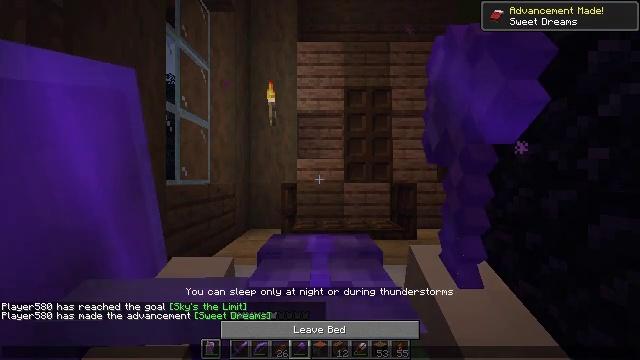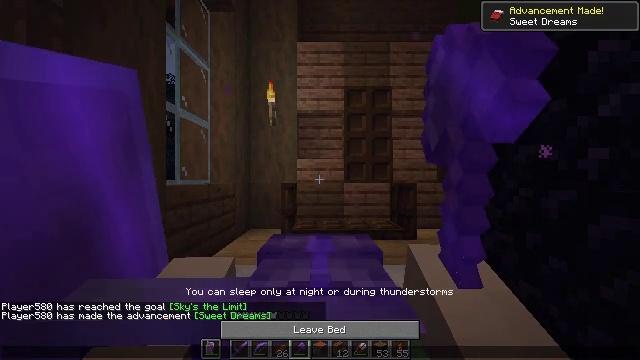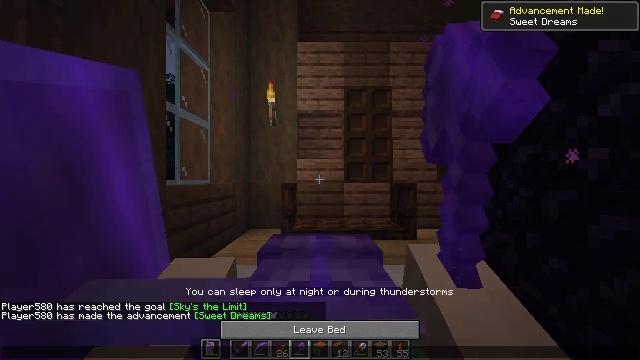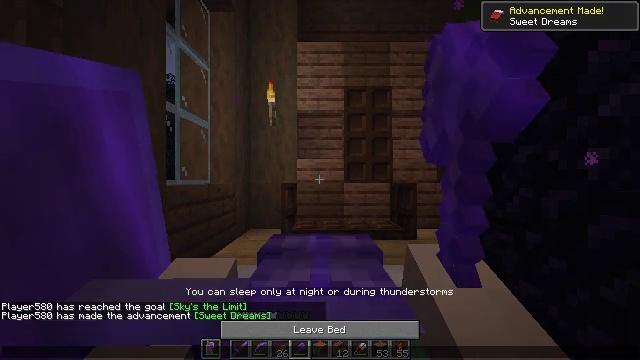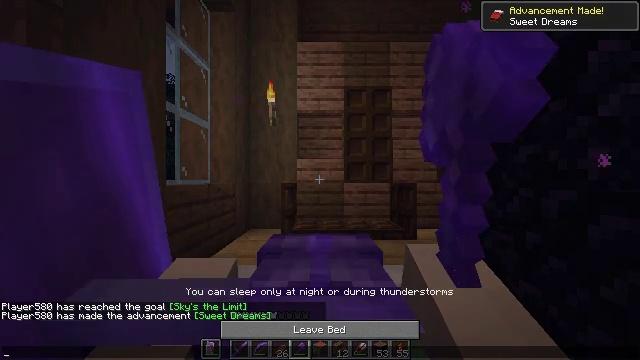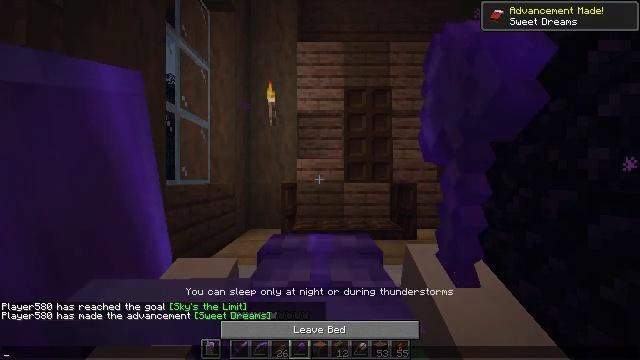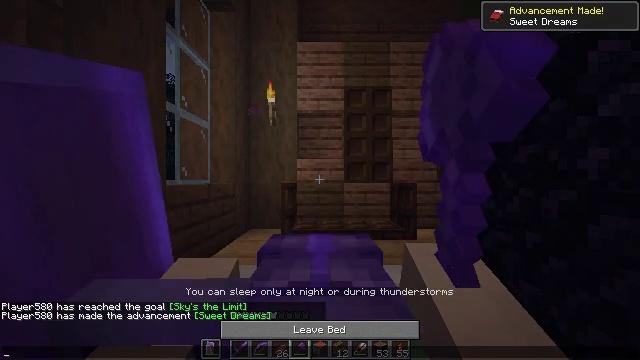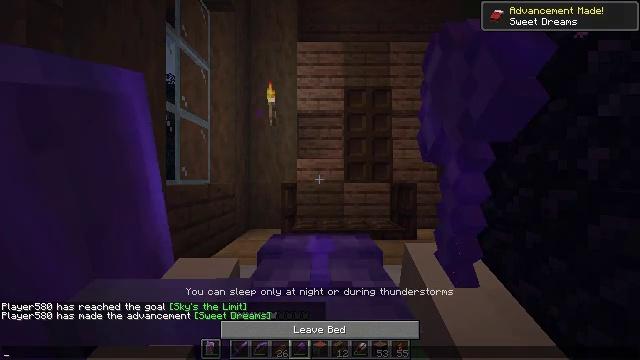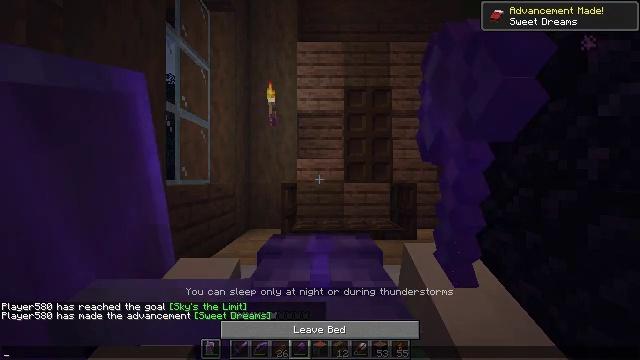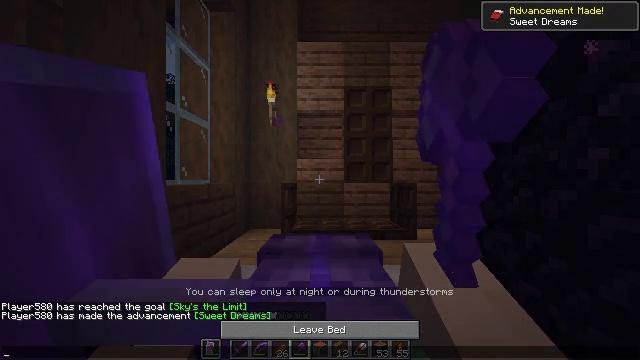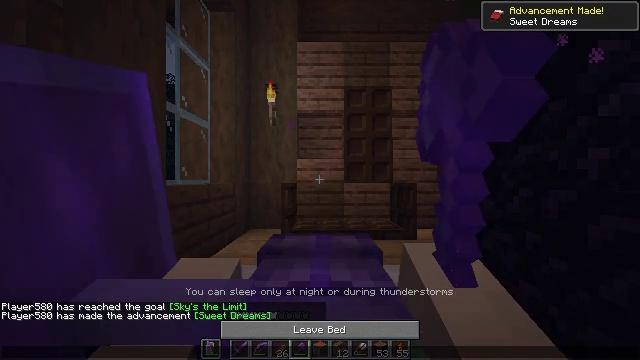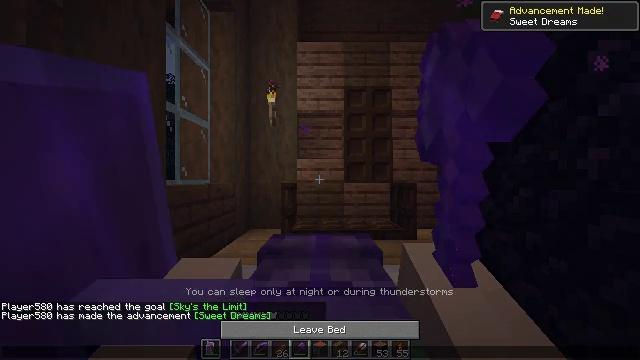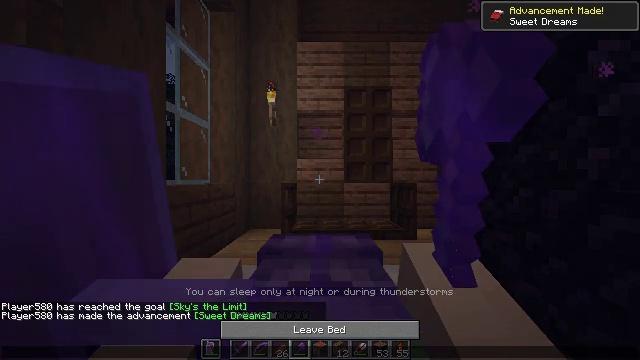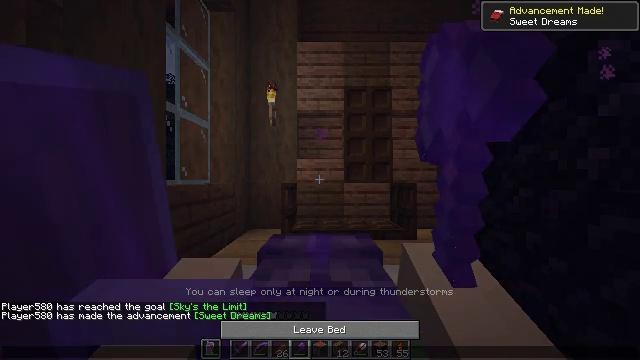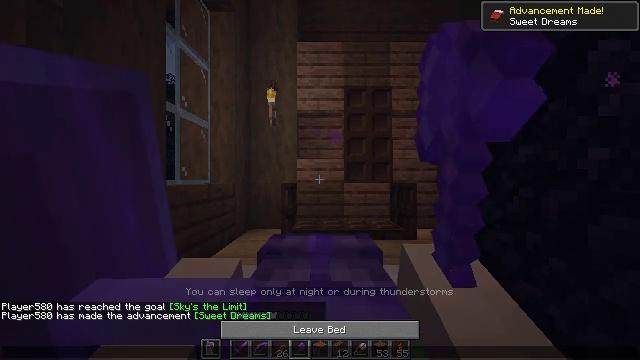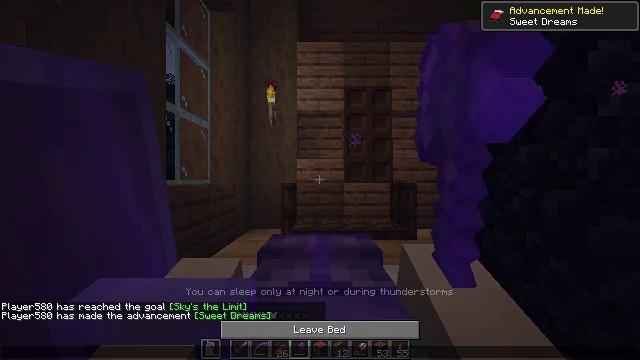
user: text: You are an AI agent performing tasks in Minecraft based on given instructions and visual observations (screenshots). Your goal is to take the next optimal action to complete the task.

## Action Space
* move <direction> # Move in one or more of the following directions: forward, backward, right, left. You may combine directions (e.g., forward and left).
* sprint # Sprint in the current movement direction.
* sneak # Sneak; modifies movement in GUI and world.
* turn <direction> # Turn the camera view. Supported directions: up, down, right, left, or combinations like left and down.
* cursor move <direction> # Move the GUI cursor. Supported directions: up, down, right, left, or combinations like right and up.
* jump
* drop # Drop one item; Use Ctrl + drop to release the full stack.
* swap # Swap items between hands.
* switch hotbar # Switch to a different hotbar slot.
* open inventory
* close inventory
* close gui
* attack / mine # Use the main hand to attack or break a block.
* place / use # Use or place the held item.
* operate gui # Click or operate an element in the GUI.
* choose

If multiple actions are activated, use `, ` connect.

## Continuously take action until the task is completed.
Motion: motion action
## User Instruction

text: Harvest the stripped acacia log.
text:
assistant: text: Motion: no_op
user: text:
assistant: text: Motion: no_op
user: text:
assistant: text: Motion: no_op
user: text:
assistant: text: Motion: no_op
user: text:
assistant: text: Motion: no_op
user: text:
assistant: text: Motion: no_op
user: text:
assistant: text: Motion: no_op
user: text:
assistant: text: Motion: no_op
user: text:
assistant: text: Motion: no_op
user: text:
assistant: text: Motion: no_op
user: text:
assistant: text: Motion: no_op
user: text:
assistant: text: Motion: no_op
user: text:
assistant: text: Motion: no_op
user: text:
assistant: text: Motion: no_op
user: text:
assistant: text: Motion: no_op
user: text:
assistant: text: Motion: no_op
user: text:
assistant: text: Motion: no_op
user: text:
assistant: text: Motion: no_op
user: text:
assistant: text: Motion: no_op
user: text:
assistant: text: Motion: no_op
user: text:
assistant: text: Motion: no_op
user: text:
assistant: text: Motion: no_op
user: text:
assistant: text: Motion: no_op
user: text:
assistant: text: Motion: no_op
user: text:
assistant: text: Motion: no_op
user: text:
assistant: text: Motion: no_op
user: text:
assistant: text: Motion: no_op
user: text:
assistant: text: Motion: no_op
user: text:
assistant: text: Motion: no_op
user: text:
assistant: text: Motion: no_op